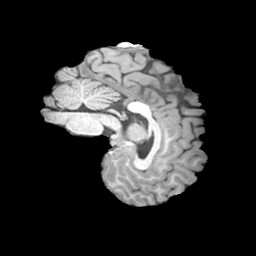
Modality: T1w
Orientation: sagittal
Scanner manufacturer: siemens
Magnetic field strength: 3 T
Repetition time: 2 s
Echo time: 0.0024 s